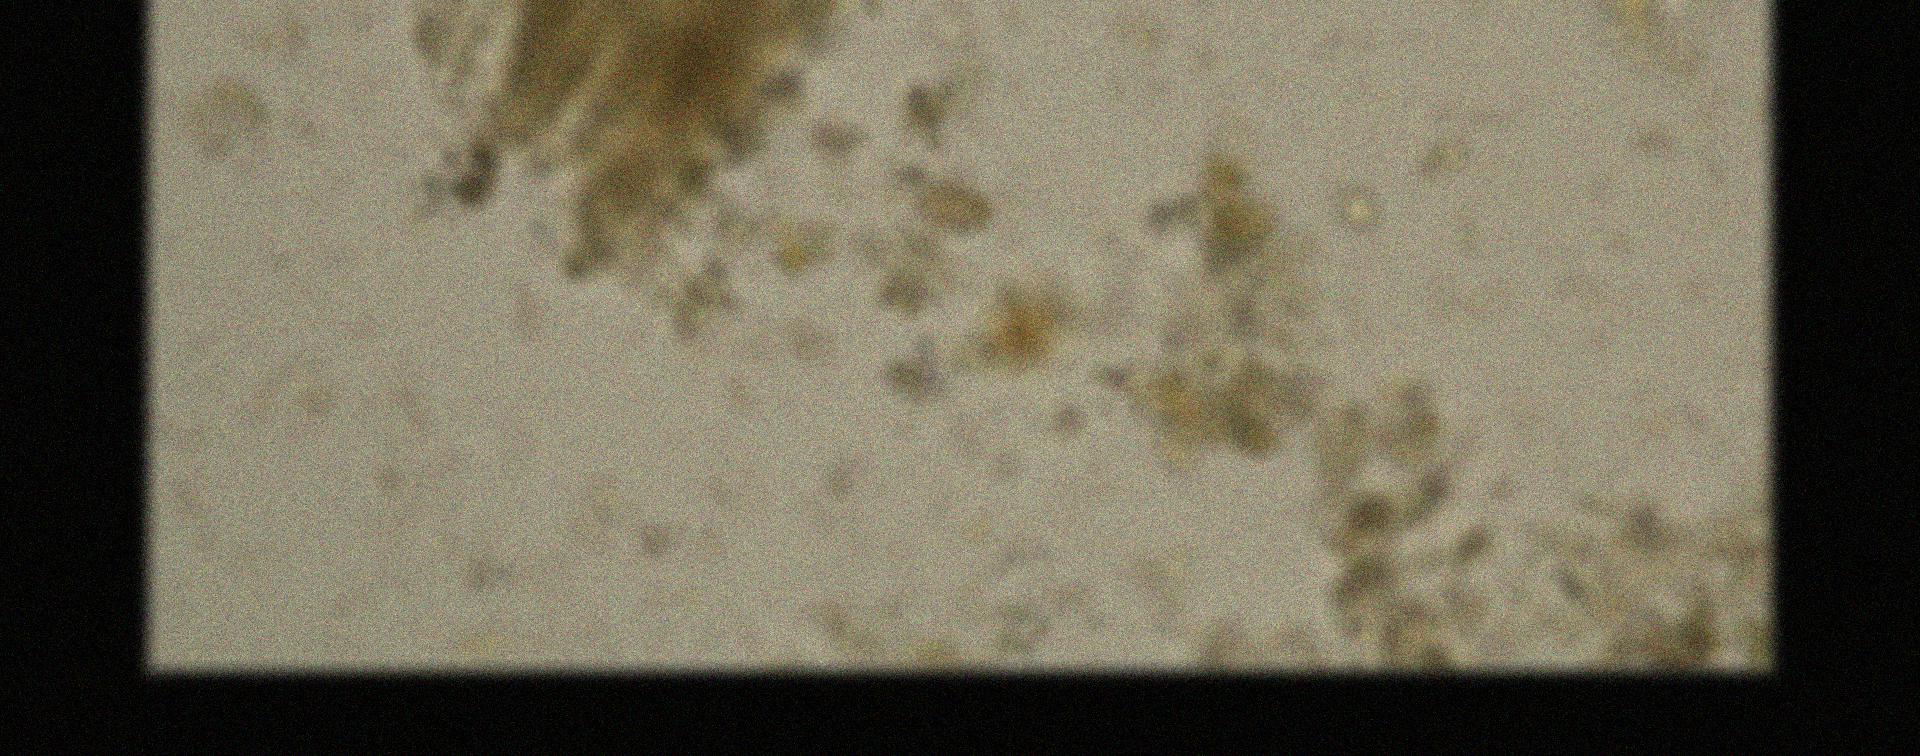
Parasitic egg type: Opisthorchis viverrine